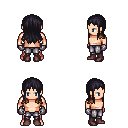
a pixel art fantasy rpg character, male body template, human, light skin, leather shoulder armor, metal pants, raven unkempt hairstyle, metal gloves, maroon shoes, four views (front, back, left, right), 2x2 character sprite sheet, small pixel art, hard edges, no anti-aliasing